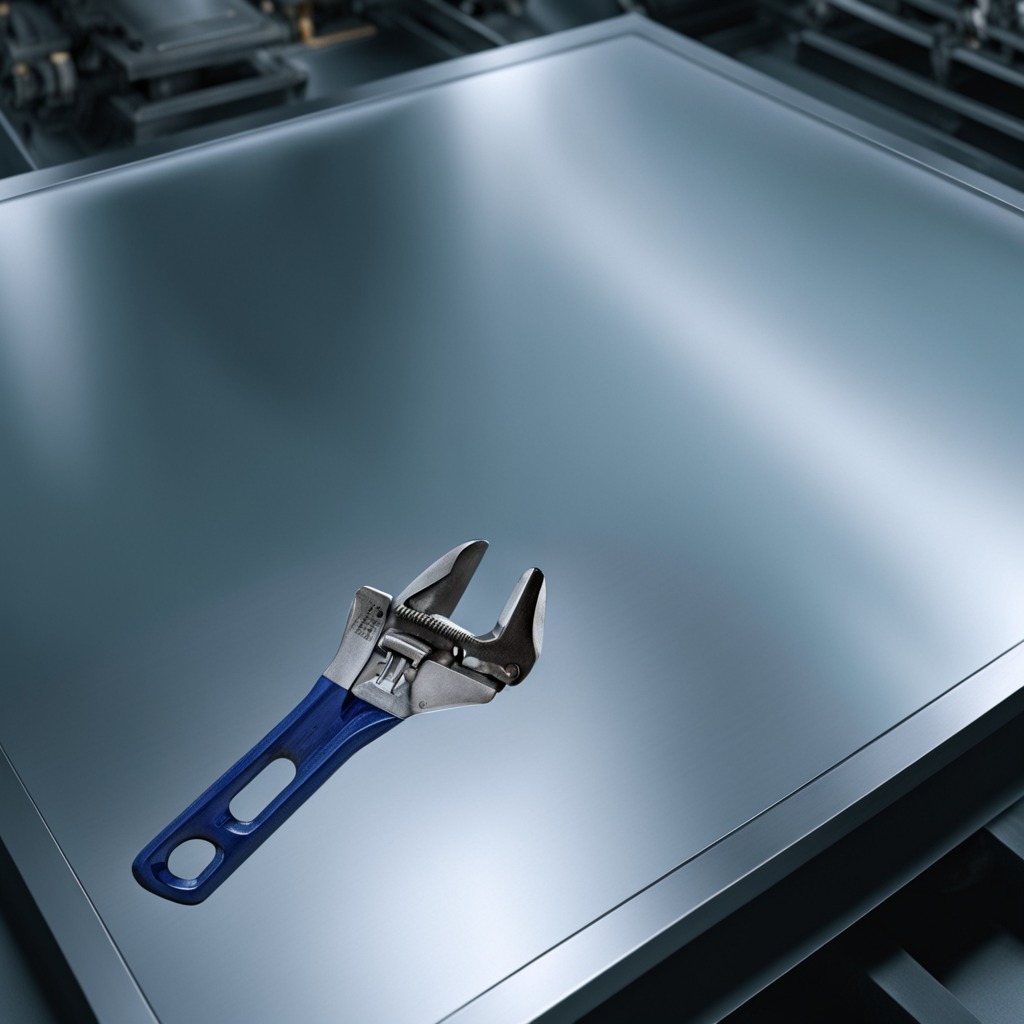
A wrench is lying on the metal table in a machine shop under fluorescent lights.